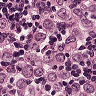
Metastatic tissue present: yes